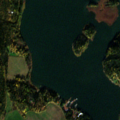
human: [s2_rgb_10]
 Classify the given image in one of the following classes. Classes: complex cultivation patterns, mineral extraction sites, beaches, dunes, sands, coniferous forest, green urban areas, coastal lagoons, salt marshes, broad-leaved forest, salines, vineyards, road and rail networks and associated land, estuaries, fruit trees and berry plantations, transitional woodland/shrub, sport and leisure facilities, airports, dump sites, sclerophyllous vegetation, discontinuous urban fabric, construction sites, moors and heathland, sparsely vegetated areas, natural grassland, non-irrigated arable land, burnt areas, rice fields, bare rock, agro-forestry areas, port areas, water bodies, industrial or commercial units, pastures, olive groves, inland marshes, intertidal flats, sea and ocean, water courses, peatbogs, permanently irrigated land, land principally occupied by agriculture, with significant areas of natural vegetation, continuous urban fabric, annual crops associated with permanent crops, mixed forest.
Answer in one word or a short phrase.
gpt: discontinuous urban fabric, non-irrigated arable land, coniferous forest, mixed forest, sea and ocean